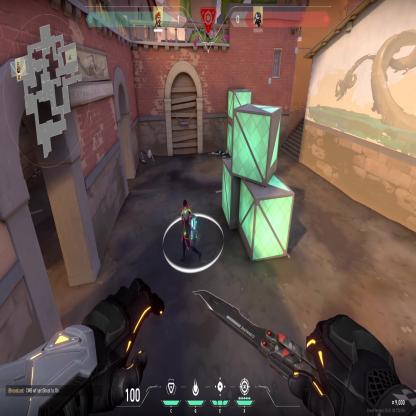
Label: planted spike ; enemy